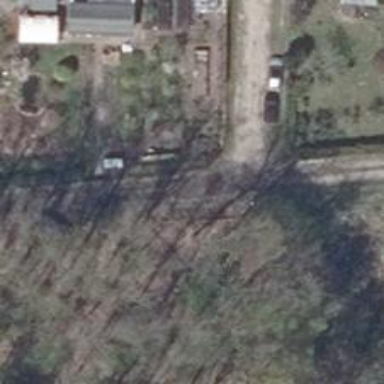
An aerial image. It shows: Alley track.